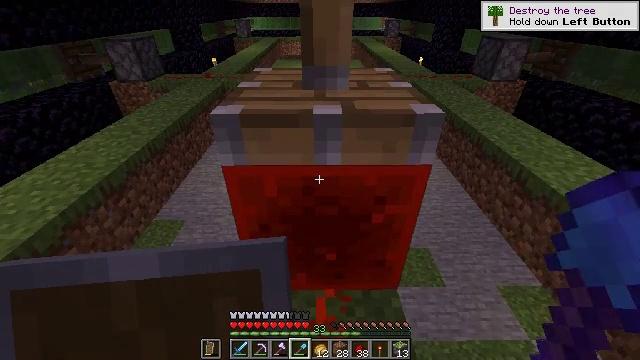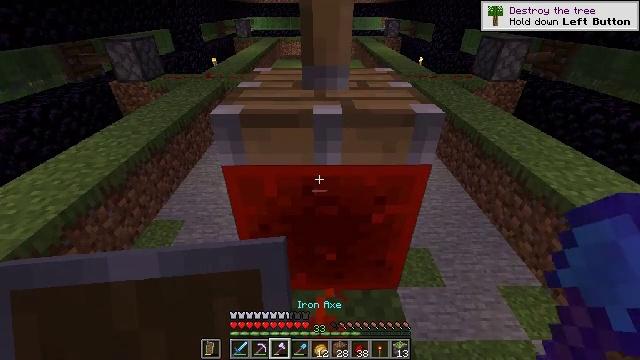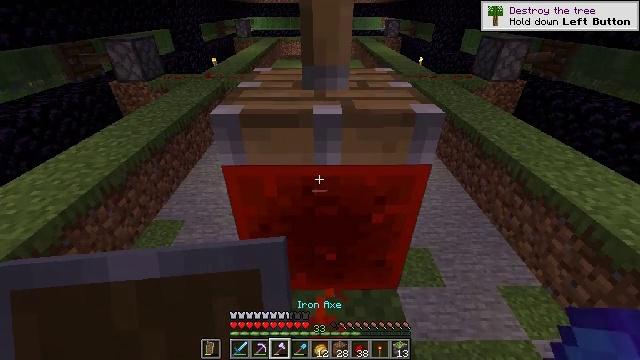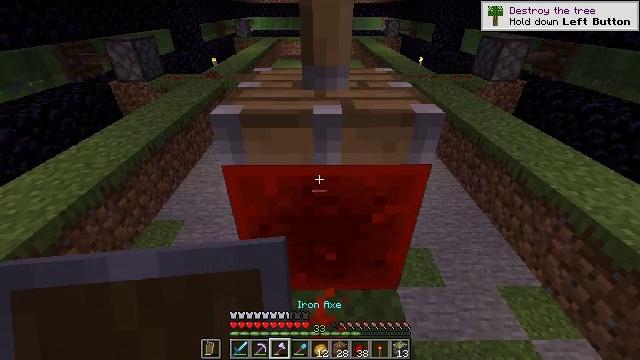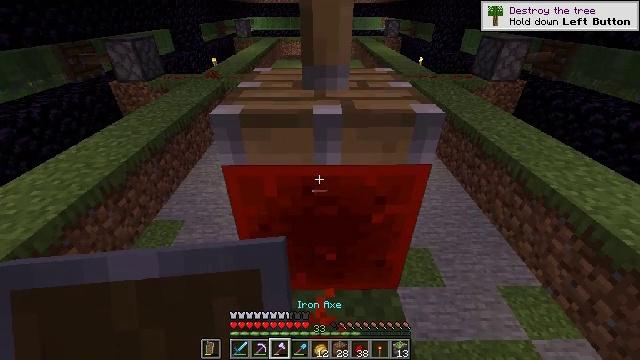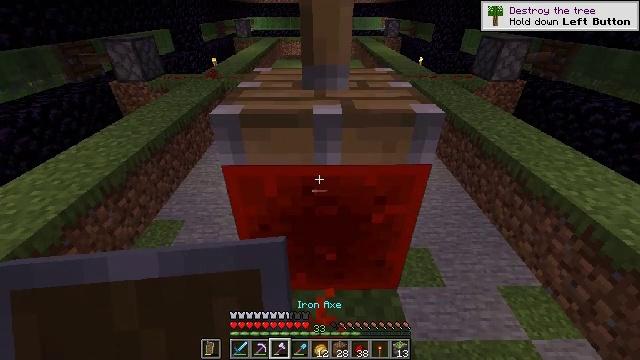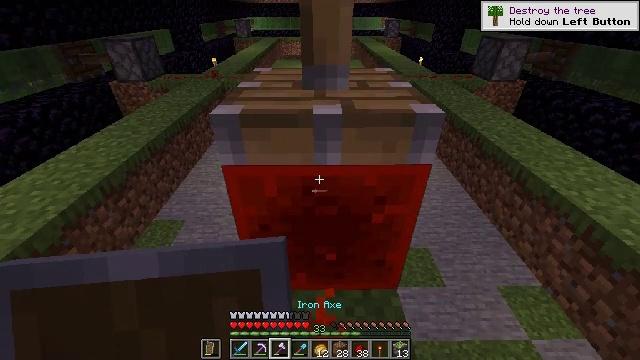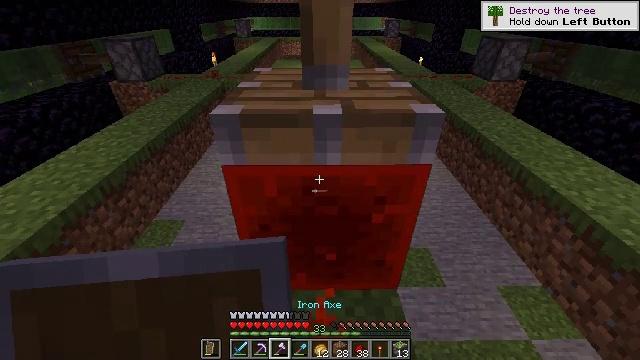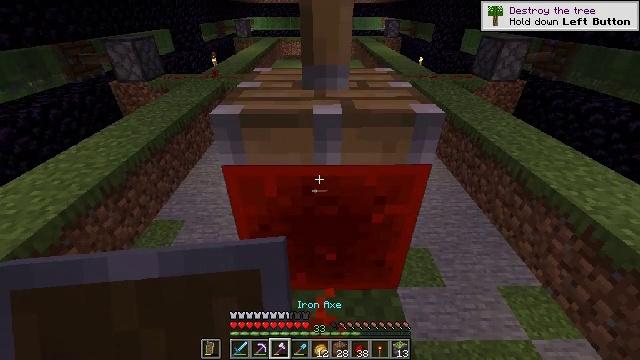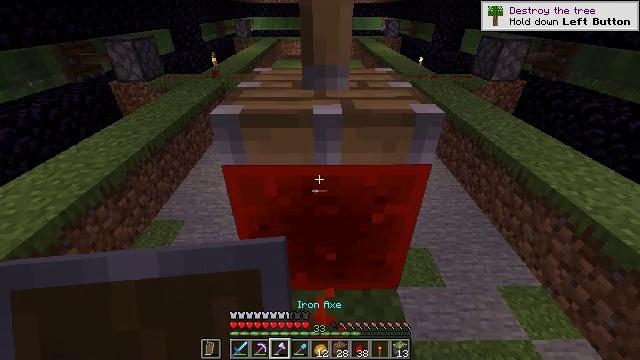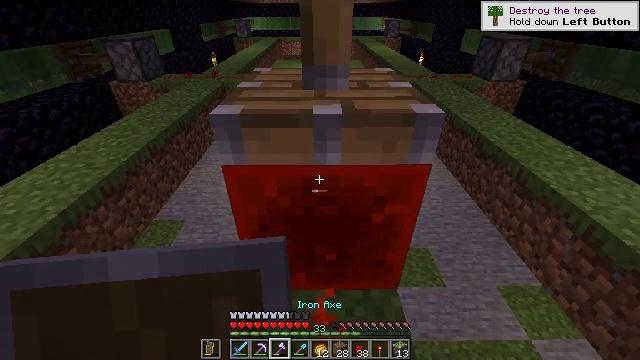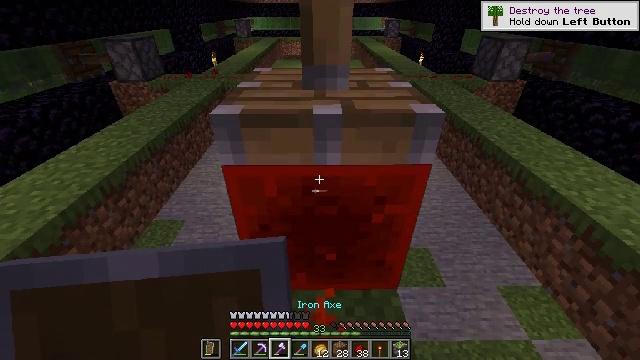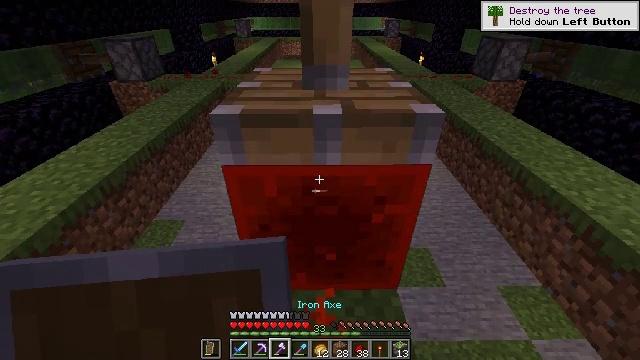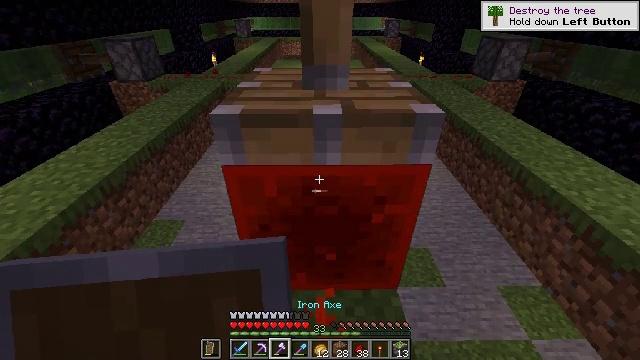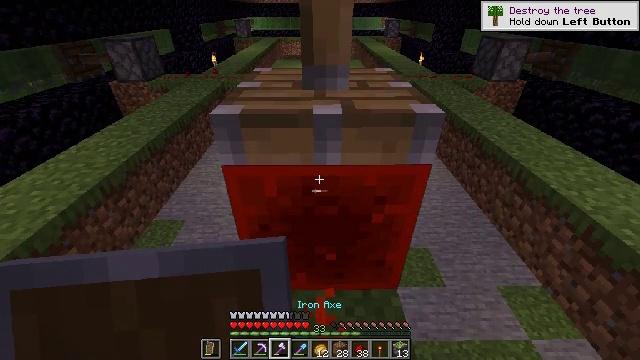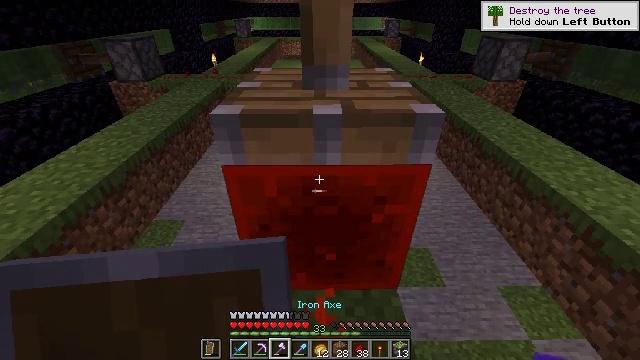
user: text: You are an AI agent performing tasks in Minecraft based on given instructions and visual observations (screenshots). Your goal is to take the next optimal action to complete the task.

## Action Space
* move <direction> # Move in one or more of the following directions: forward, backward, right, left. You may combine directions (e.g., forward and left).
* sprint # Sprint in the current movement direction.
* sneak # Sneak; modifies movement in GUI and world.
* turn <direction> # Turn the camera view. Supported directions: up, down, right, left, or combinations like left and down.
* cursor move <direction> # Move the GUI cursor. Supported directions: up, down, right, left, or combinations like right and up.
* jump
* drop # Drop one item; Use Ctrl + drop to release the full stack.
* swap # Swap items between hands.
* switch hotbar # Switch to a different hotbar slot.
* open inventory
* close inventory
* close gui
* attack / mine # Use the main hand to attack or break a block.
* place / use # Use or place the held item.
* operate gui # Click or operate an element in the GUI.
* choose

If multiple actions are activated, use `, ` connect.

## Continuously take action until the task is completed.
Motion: motion action
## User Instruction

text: Dig up the redstone block for redstone components.
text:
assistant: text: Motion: no_op
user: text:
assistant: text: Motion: no_op
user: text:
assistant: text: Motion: no_op
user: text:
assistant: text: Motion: no_op
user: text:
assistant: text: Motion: no_op
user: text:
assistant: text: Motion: no_op
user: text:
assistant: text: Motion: no_op
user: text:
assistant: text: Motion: no_op
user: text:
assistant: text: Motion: no_op
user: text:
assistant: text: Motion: no_op
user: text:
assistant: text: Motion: no_op
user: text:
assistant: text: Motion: no_op
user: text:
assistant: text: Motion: no_op
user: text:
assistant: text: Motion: no_op
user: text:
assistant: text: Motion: no_op
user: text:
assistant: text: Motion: move back
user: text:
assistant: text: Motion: move back
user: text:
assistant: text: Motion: no_op
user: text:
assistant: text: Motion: no_op
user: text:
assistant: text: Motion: no_op
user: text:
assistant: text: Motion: no_op
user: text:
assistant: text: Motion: no_op
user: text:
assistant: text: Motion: no_op
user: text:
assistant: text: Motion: turn left
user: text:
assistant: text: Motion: turn left
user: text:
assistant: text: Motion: turn left
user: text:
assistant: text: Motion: turn left
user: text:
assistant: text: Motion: attack / mine
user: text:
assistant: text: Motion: attack / mine
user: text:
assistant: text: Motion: attack / mine